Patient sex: F
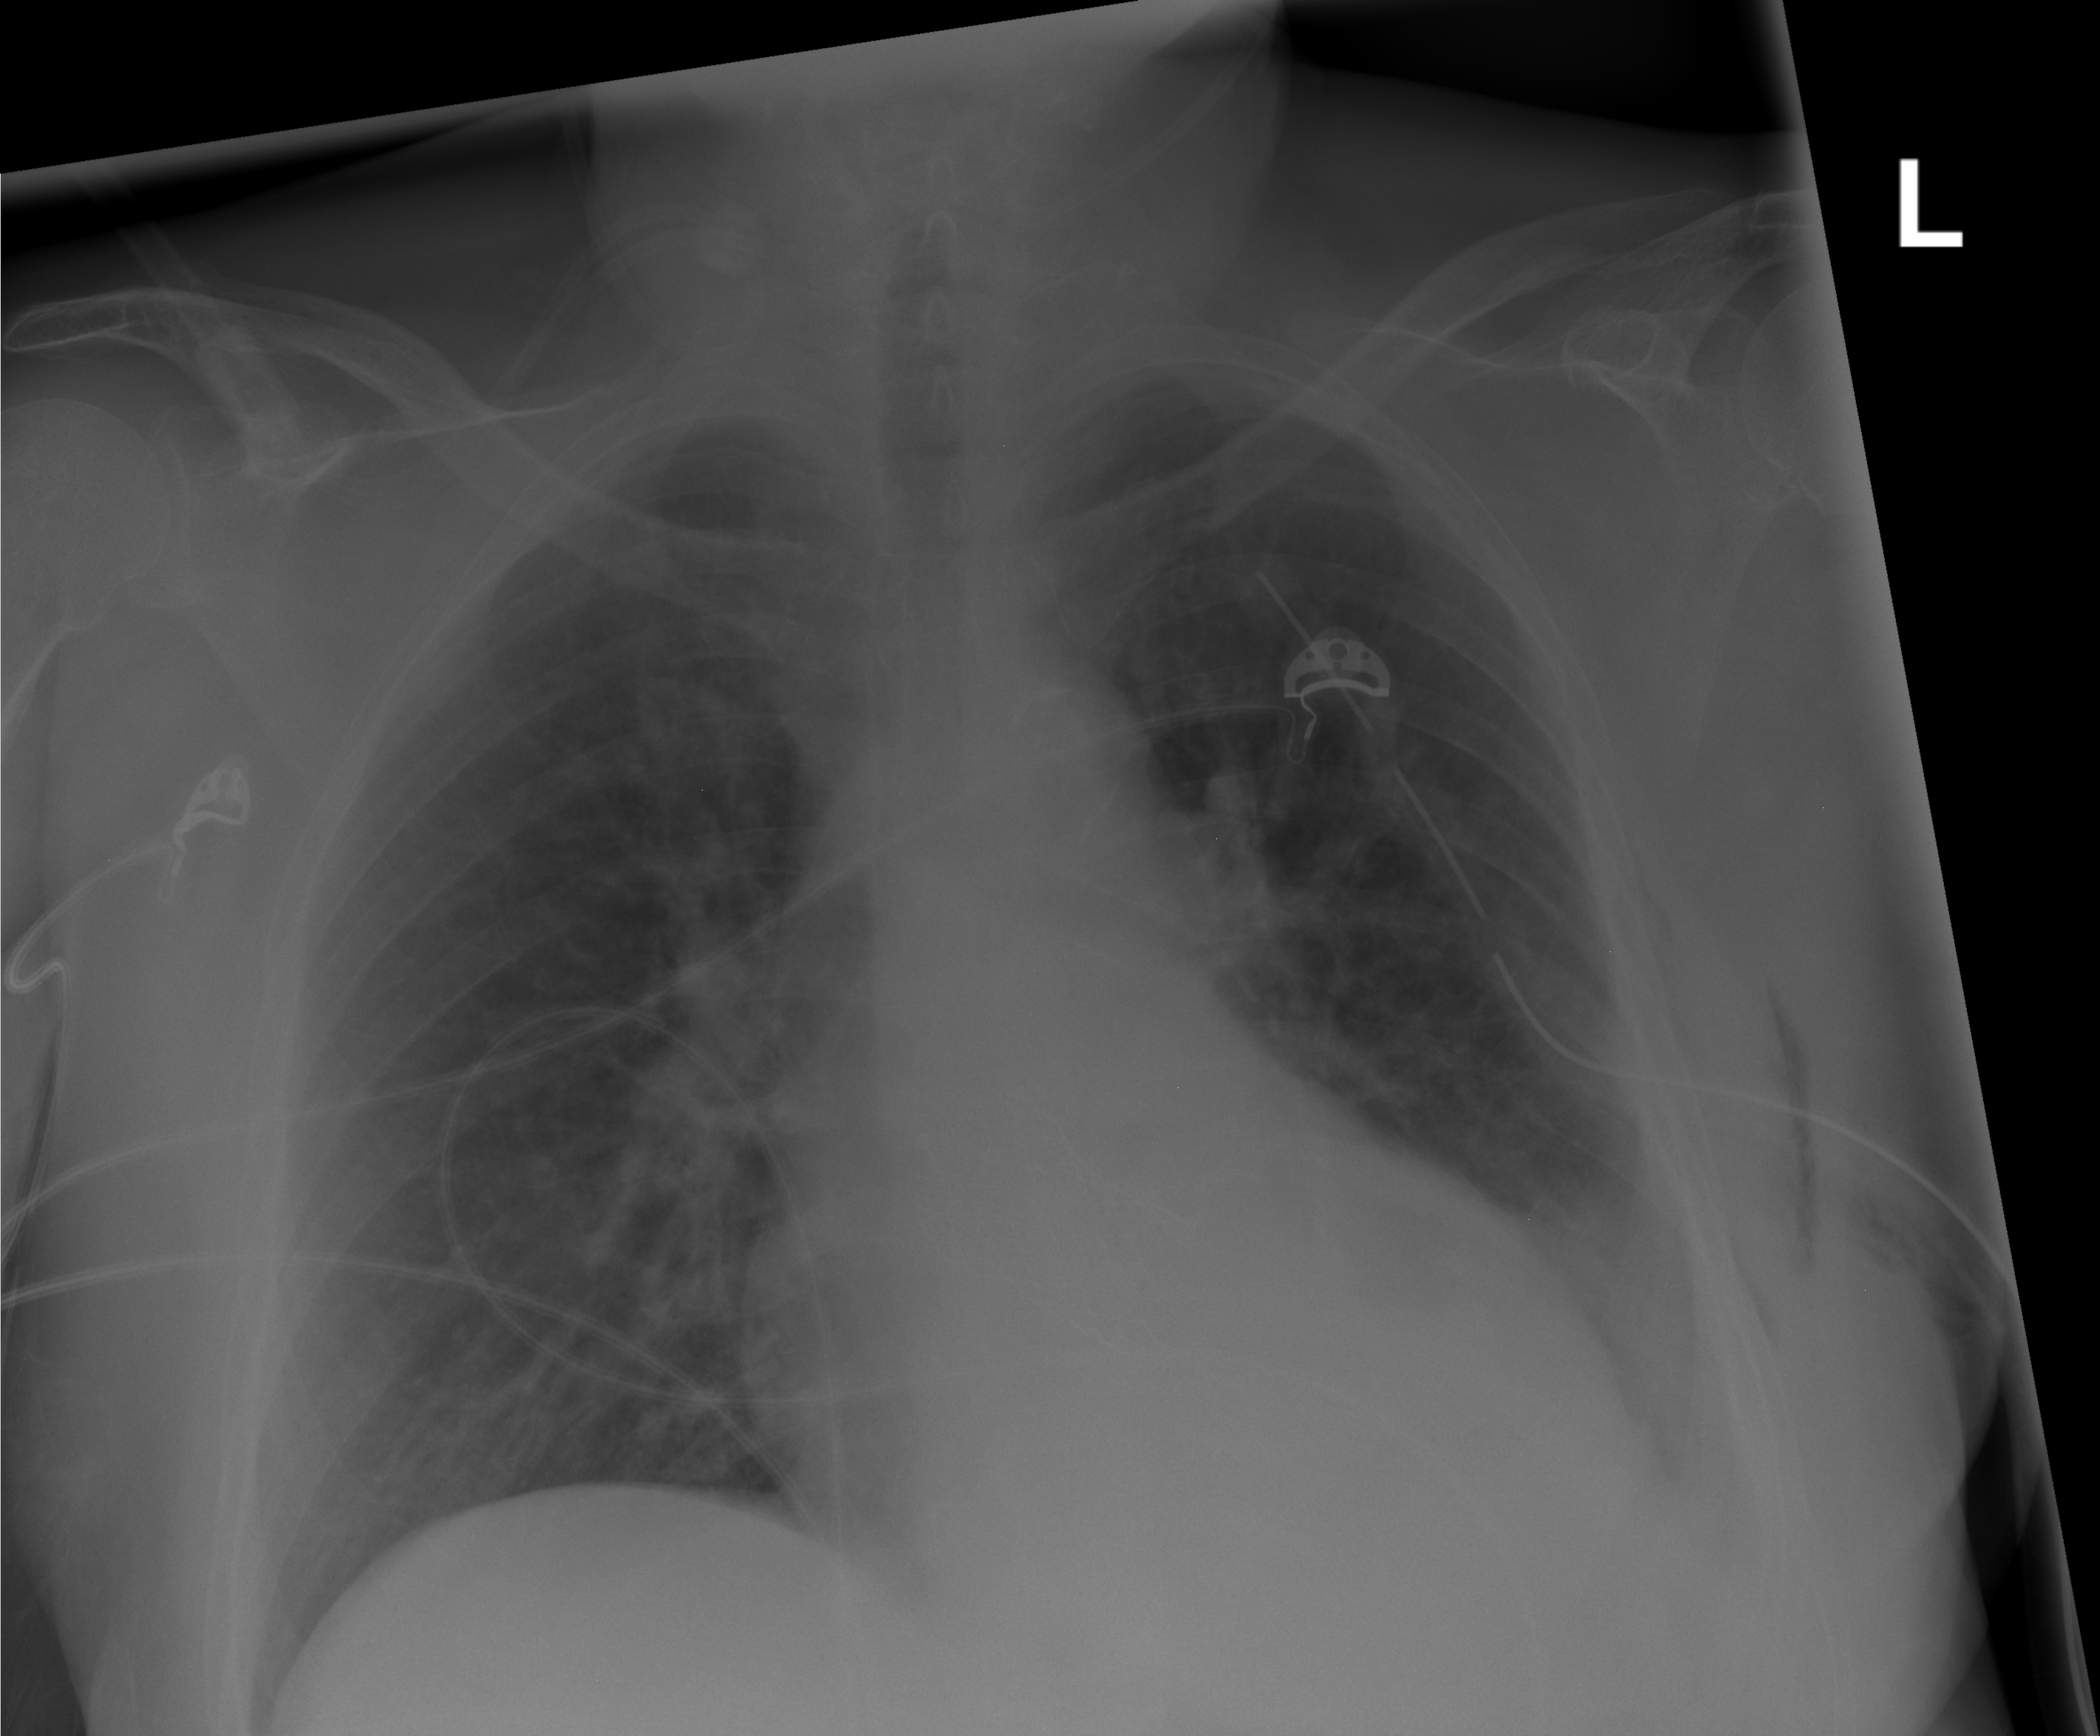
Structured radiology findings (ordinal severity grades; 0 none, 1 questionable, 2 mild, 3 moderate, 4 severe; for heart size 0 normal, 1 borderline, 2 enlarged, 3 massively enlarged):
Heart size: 2
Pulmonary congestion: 0
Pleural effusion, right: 0
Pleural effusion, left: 2
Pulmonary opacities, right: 0
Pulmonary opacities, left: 0
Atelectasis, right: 0
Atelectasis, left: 2